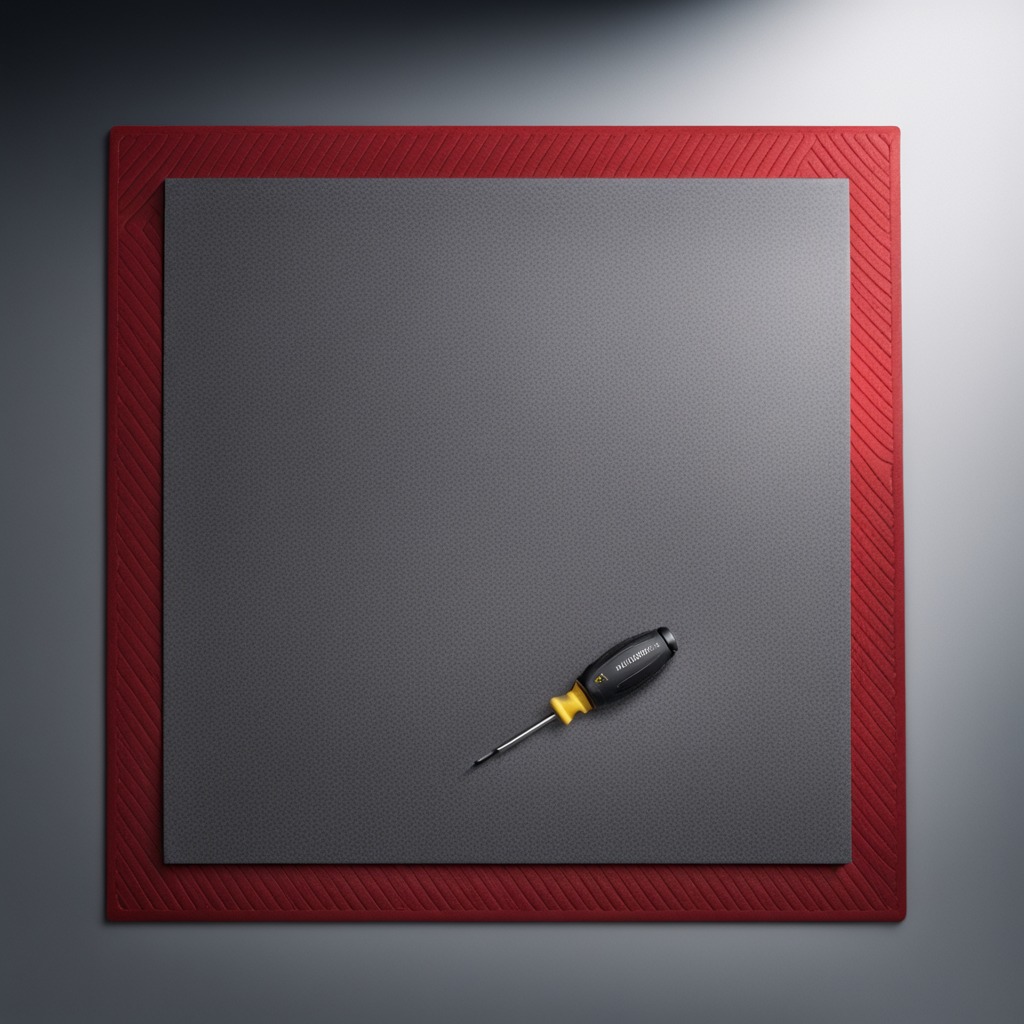
A screwdriver is lying on the clean granite tabletop inside a workshop under bright overhead lighting crisp shadows high clarity worn but beneath the mat